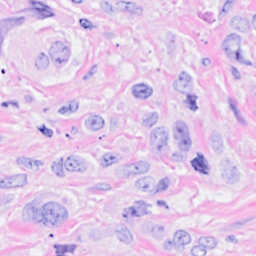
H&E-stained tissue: Breast